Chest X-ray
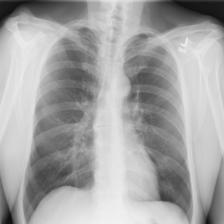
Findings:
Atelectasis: negative
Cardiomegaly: negative
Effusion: negative
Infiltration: negative
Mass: negative
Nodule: negative
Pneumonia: negative
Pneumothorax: negative
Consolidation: negative
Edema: negative
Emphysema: negative
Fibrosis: negative
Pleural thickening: negative
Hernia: negative